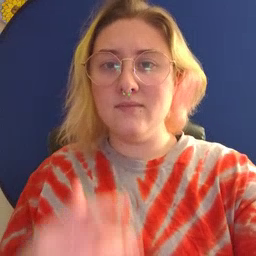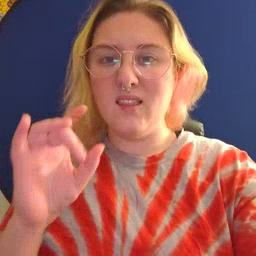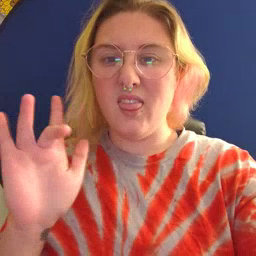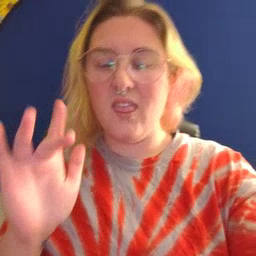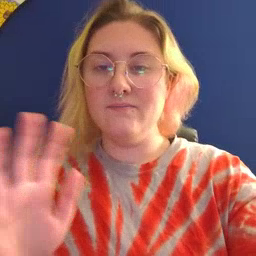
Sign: yucky